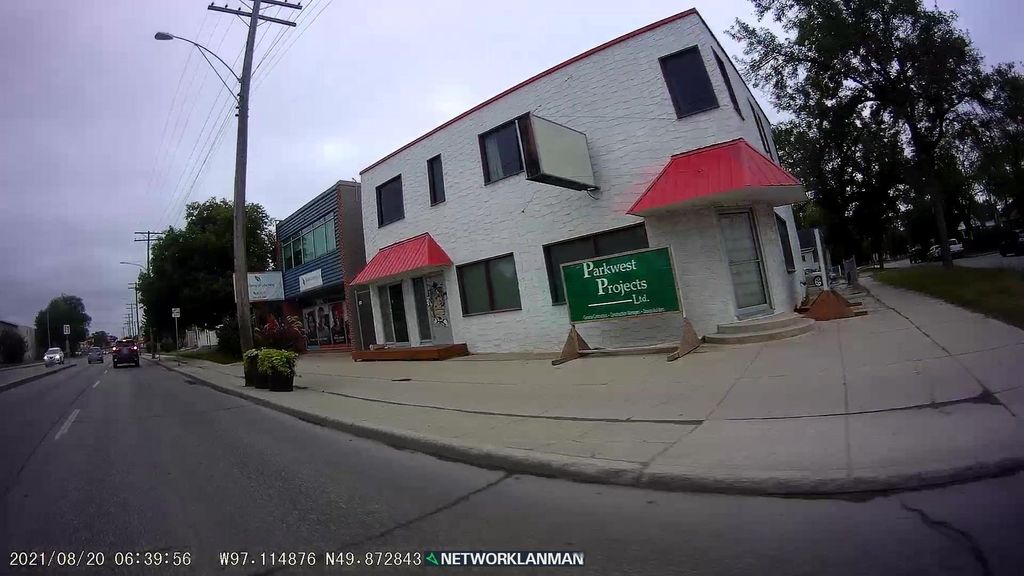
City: winnipeg